Field crop: maize
Growth stage: 2
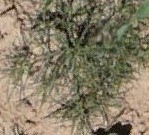
Species: salsola